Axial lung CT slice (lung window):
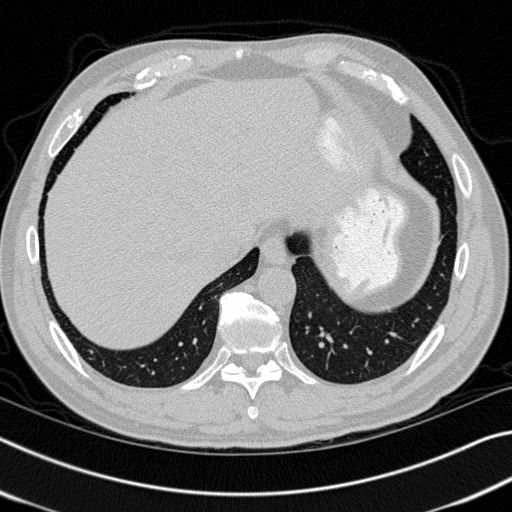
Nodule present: no